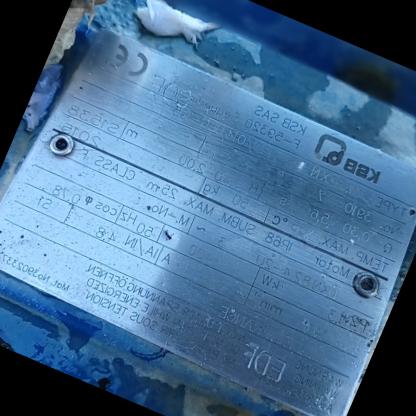
Klasa: tabliczka-znamionowa